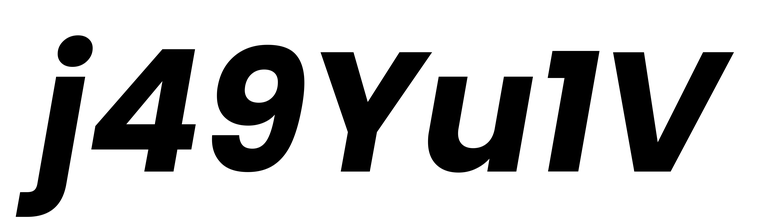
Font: Poppins-BoldItalic